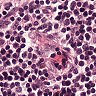
Metastatic tissue present: no